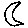
Label: moon